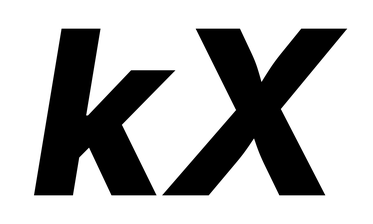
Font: Inter-Italic_ExtraBold_Italic